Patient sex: F
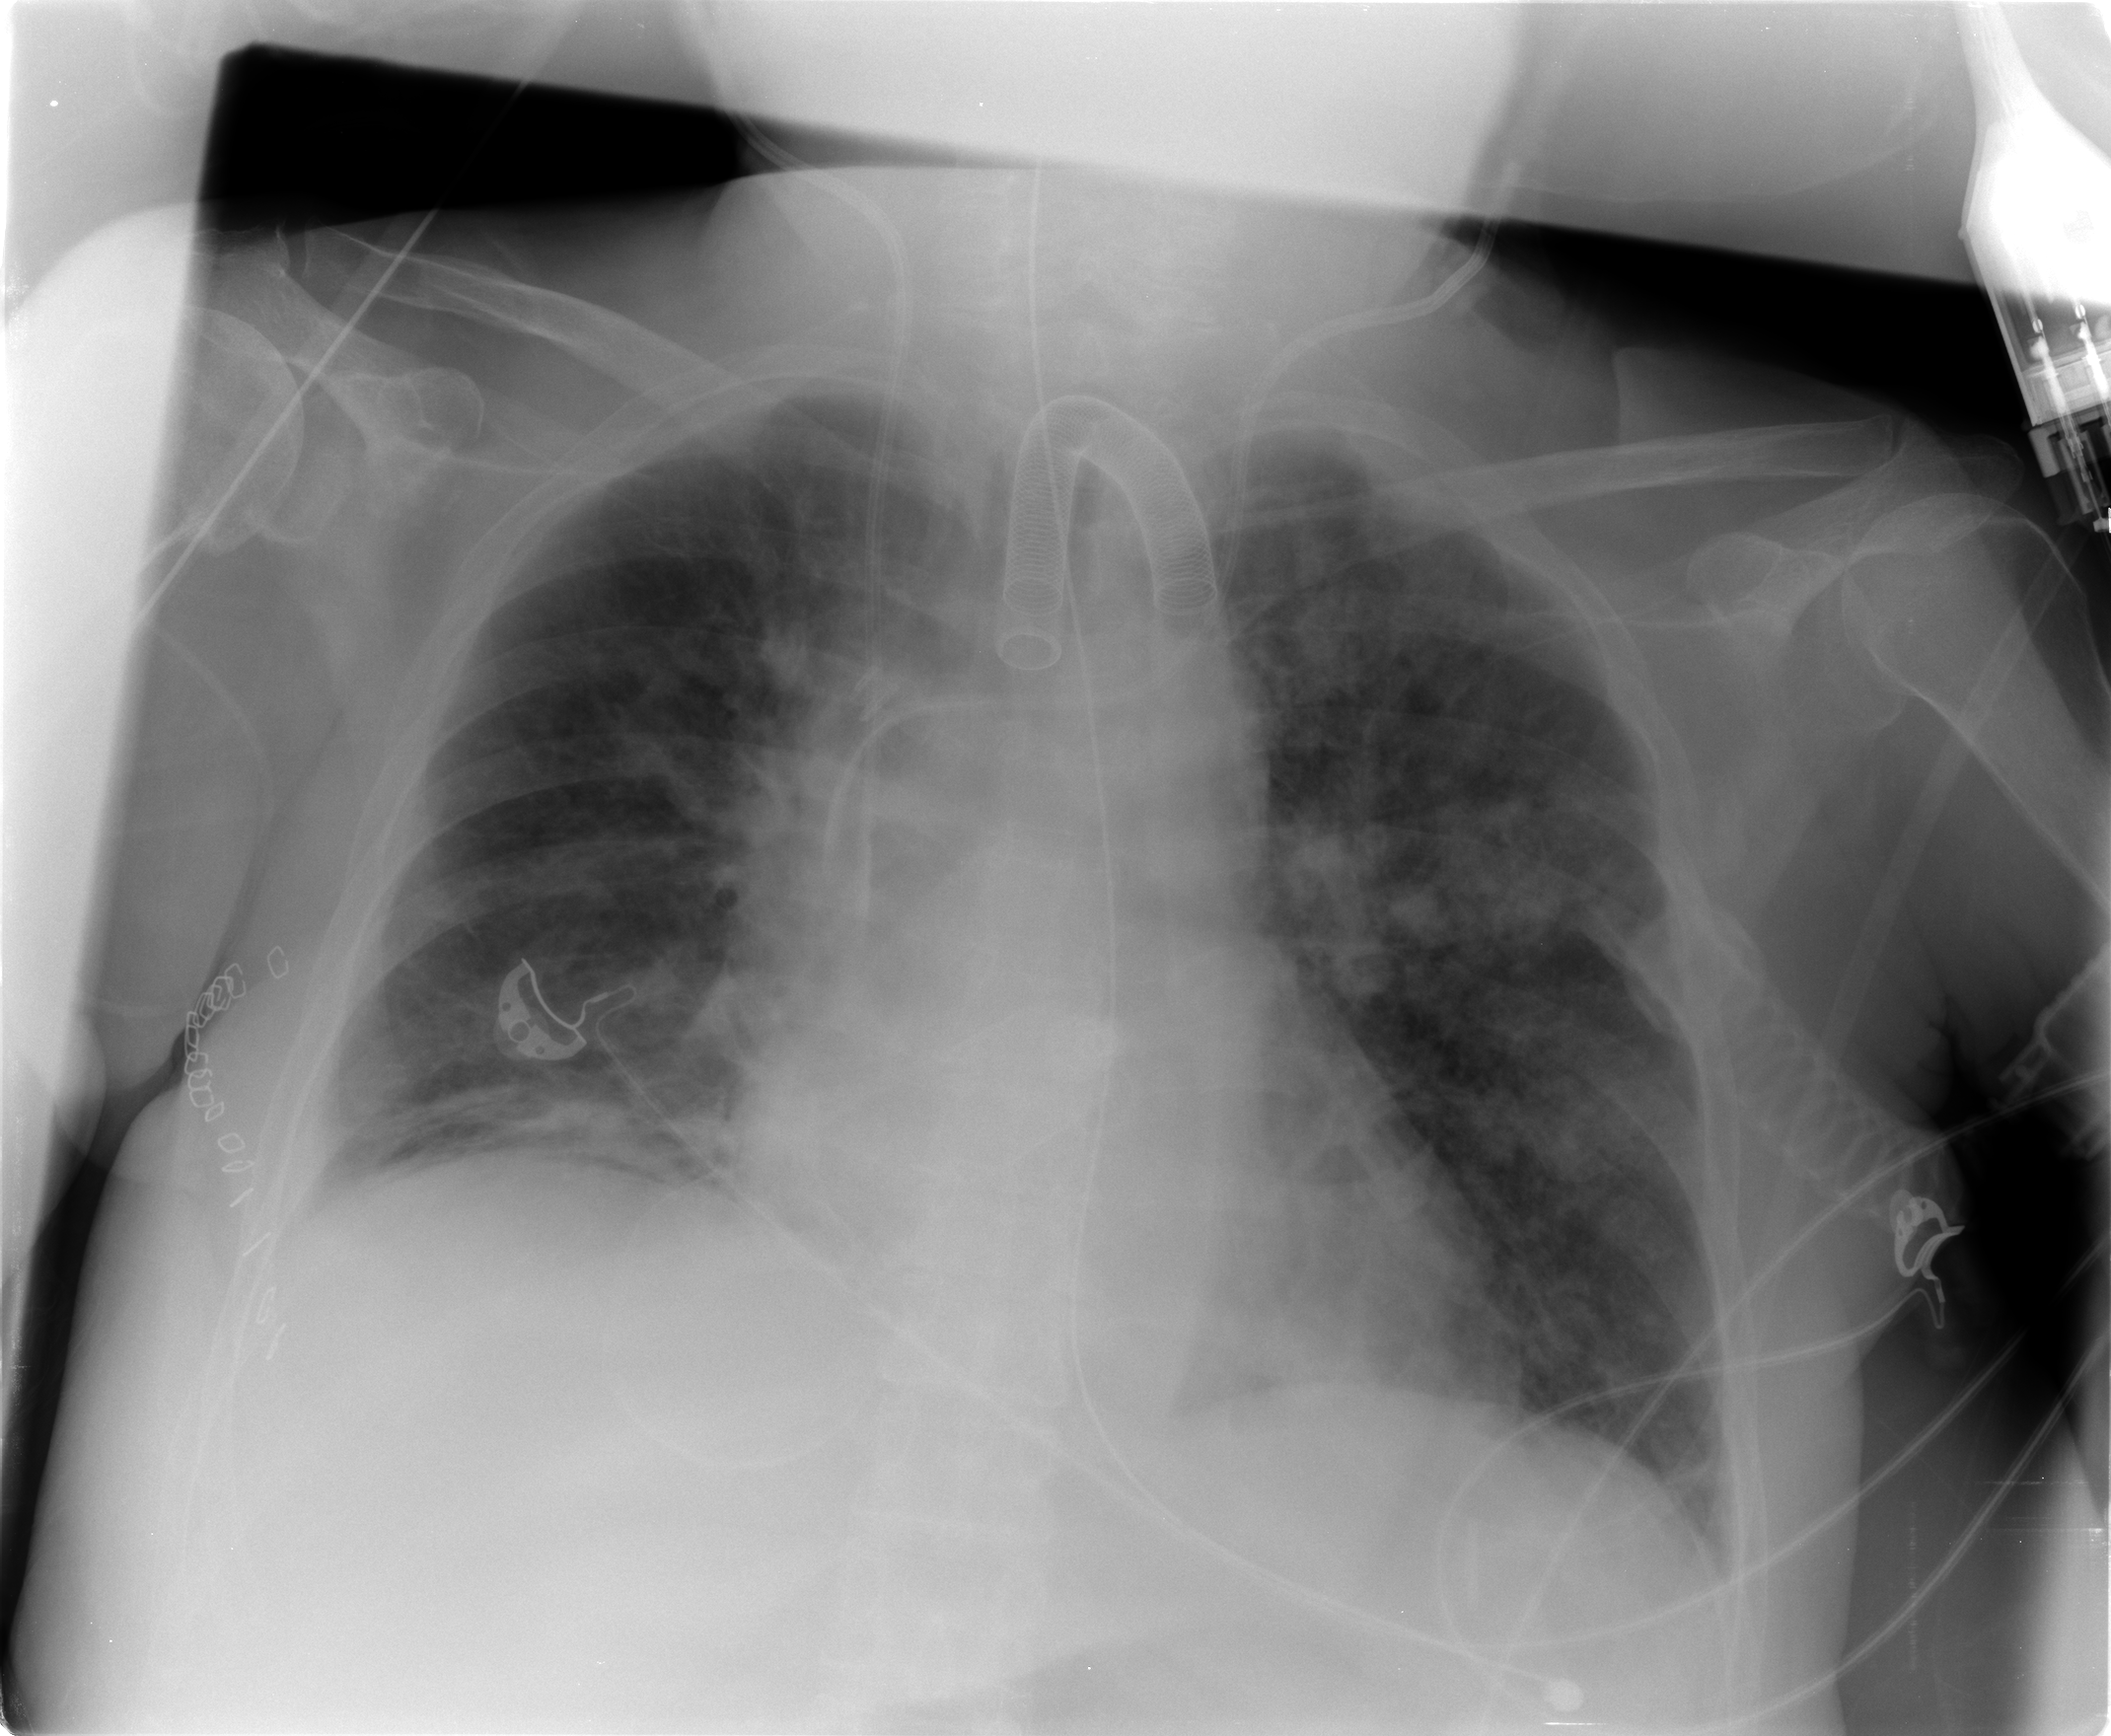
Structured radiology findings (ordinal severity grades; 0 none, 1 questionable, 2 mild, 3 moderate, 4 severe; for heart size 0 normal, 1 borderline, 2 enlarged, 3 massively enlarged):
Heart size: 1
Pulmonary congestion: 2
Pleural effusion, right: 2
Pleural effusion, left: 0
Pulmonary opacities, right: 1
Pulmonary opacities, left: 3
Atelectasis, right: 2
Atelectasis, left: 1